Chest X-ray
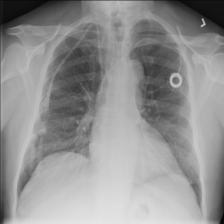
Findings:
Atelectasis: negative
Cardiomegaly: negative
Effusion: negative
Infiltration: negative
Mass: negative
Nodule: negative
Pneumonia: negative
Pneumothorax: negative
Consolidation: negative
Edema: negative
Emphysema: negative
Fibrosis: negative
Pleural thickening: negative
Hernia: negative